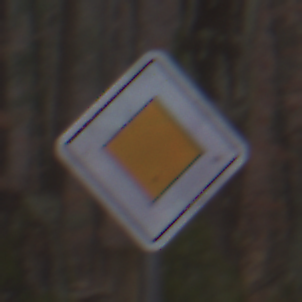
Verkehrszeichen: Vorfahrtsstrasse
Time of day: Midday
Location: Outdoor (Nature)
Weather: Overcast
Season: Autumn
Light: Natural